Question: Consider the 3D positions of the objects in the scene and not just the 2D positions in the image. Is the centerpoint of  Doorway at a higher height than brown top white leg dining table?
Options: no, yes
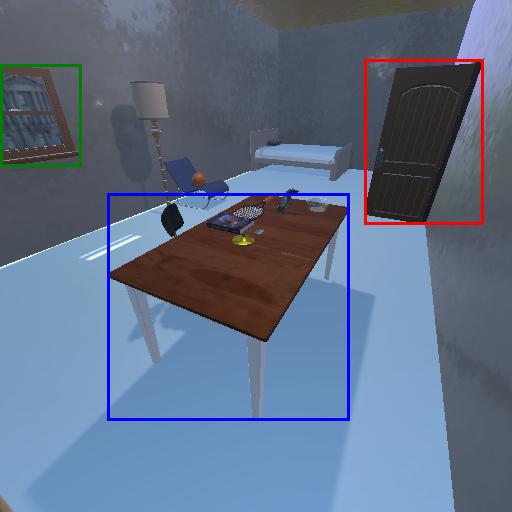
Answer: no